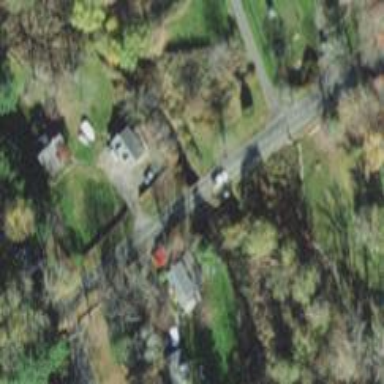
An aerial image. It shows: Residential road with bridge.